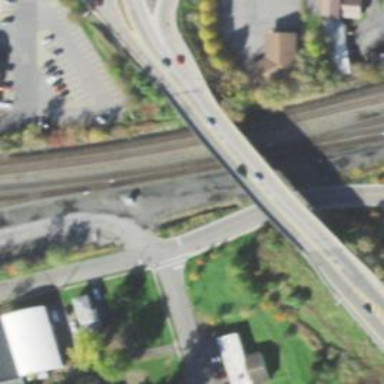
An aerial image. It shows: Primary highway crossing over bridge.